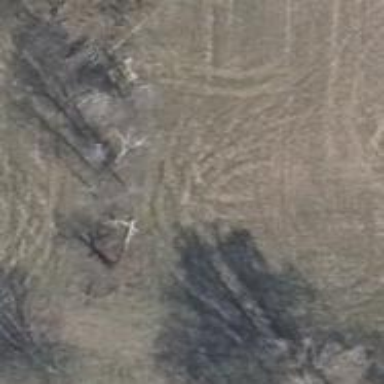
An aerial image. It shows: Row of trees in natural setting.